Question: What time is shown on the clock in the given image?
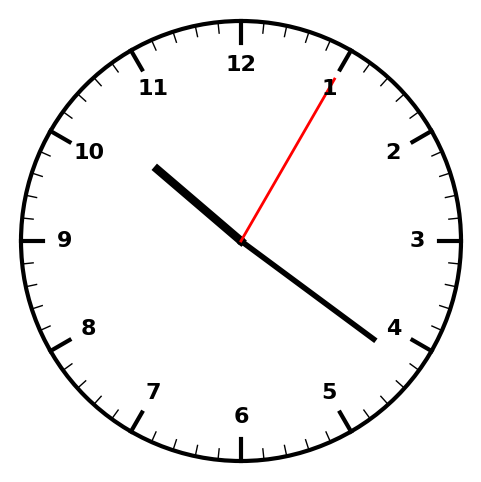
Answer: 10:21:05